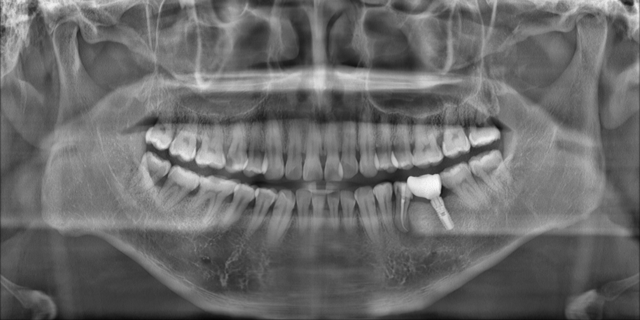
adult